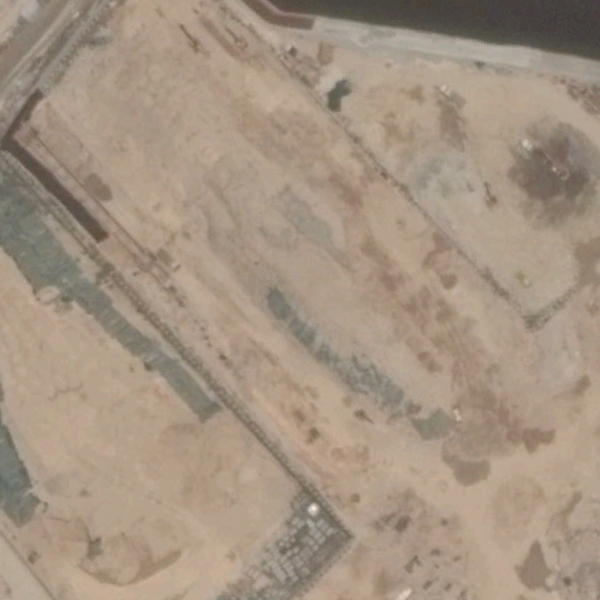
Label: BareLand